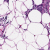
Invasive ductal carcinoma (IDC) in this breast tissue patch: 0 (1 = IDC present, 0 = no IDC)